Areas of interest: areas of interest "Nanjing Metropolis Kindergarten"
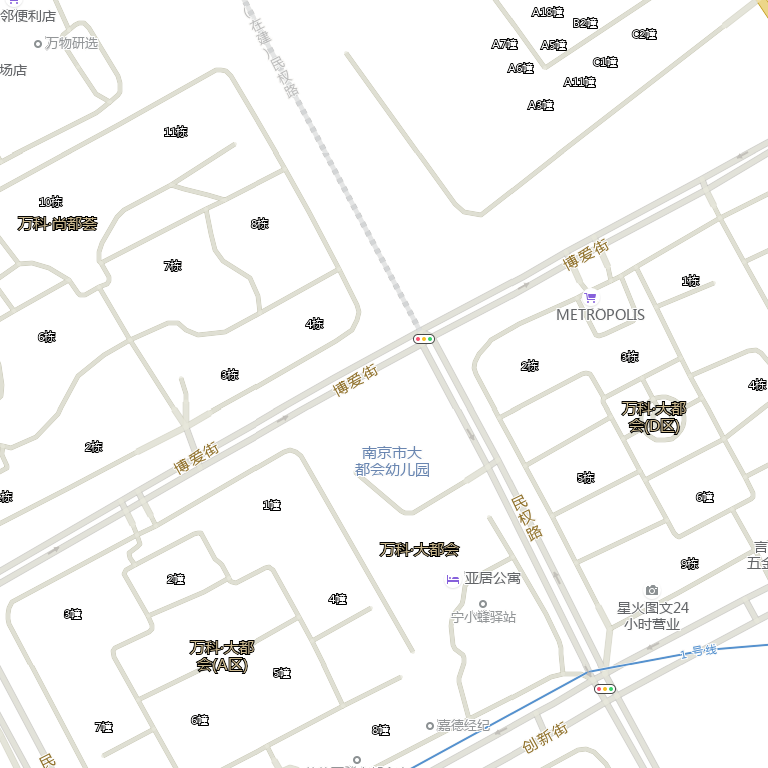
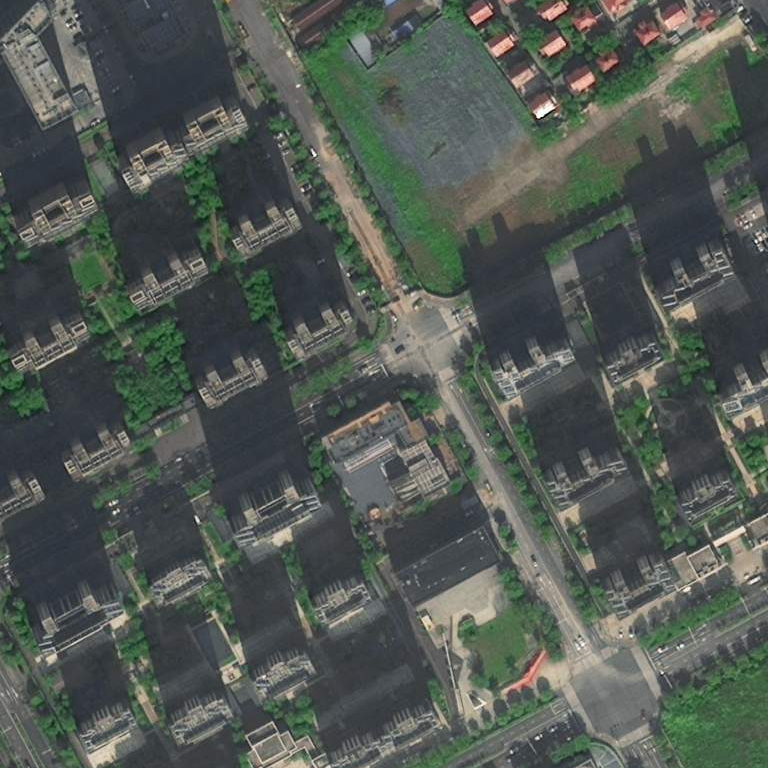